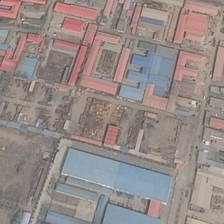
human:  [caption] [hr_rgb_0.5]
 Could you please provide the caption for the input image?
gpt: many buildings are in an industrial area .

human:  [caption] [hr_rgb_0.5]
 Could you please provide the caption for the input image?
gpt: many buildings are in an industrial area .

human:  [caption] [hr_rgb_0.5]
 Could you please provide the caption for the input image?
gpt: many buildings are in an industrial area .

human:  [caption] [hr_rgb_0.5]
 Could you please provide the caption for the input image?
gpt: many buildings are in an industrial area .

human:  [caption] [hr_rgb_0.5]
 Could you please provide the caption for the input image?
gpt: many buildings are in an industrial area .